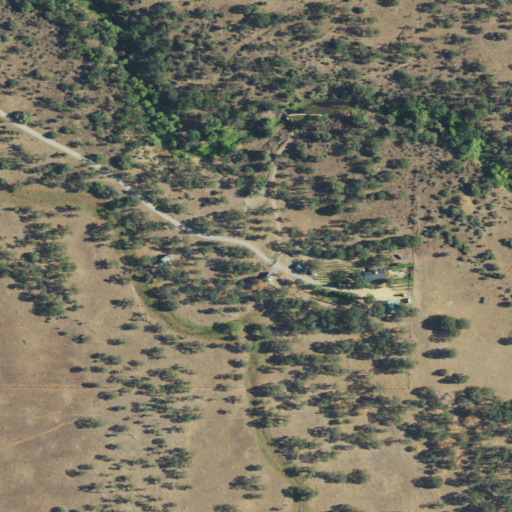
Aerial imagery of valley in California named Chicken Hollow containing shrub, grassland, and open development